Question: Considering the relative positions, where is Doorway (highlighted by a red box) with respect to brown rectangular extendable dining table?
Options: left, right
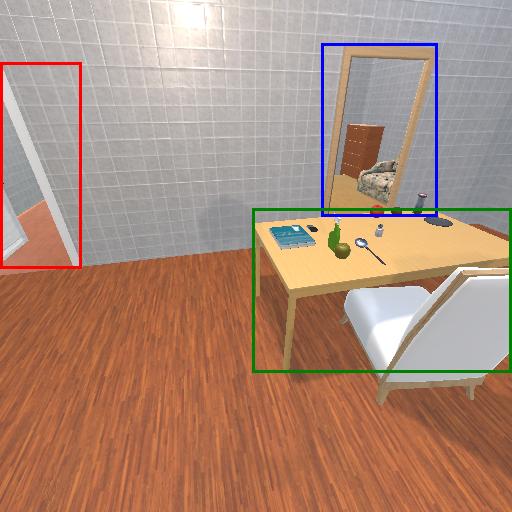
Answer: left